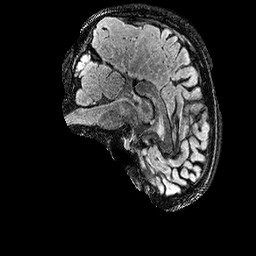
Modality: FLAIR
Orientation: sagittal
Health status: ill
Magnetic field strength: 3 T